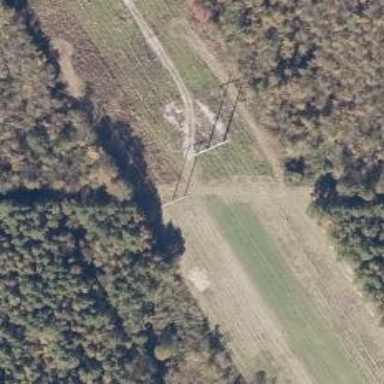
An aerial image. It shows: H-frame designed tower for power lines.